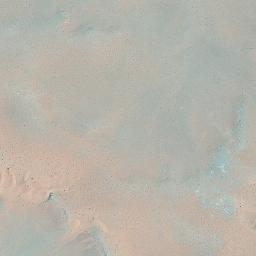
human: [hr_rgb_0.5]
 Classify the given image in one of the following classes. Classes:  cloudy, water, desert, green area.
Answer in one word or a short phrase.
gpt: desert